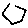
Label: hexagon